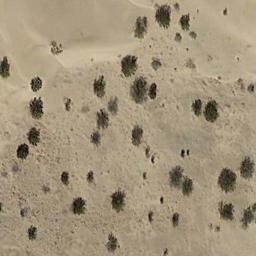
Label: chaparral